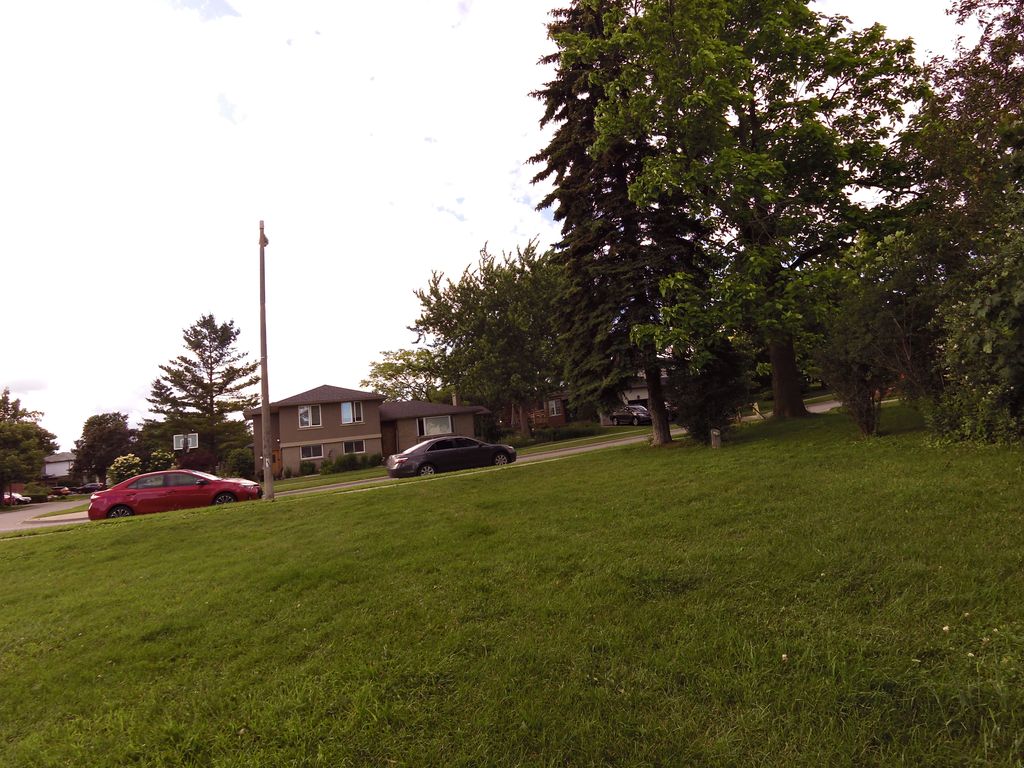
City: toronto